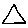
Label: triangle